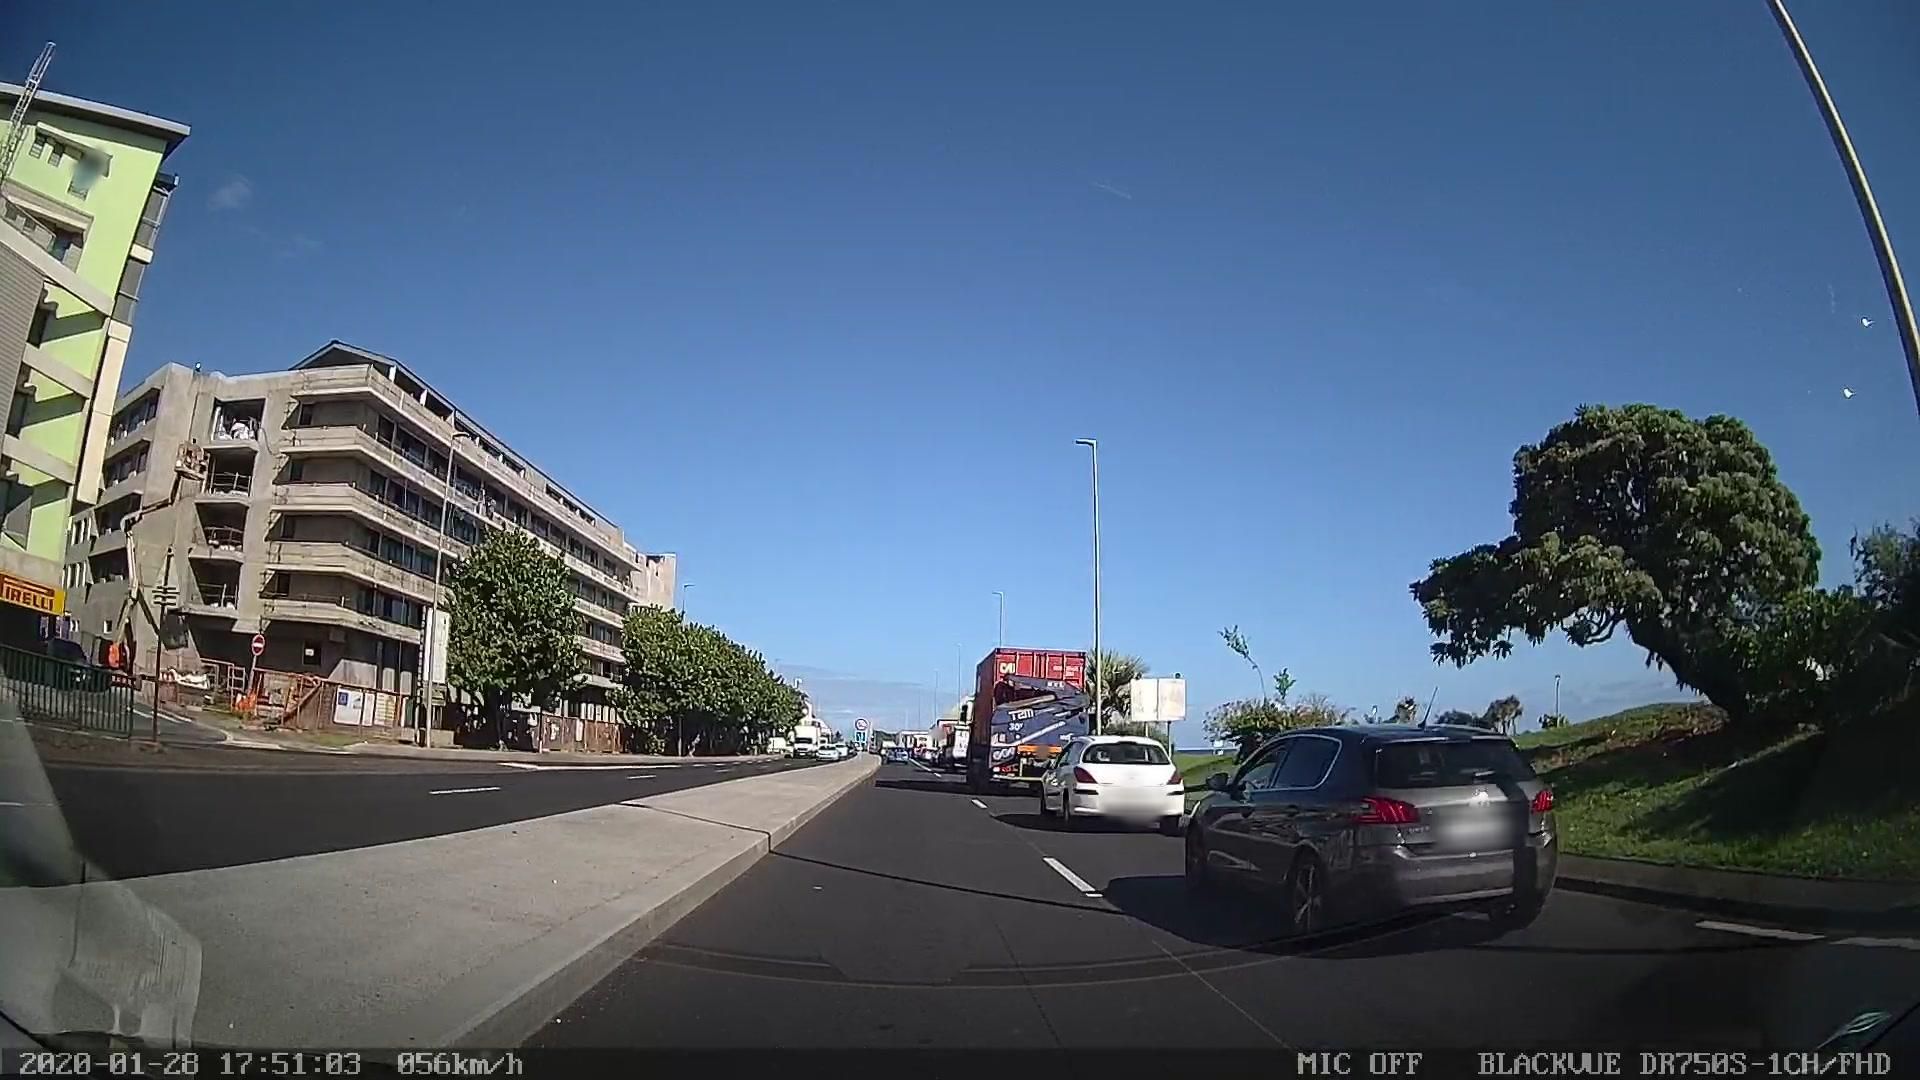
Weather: clear
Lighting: day
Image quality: good
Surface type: driving surface
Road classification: primary
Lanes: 2
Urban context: urban centre
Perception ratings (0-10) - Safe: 1.51, Lively: 4.9, Beautiful: 3.15, Boring: 2.87, Depressing: 3.78, Wealthy: 5.69